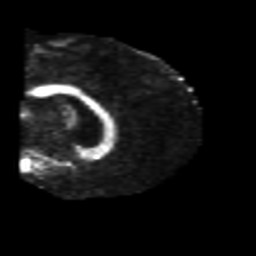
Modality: FA
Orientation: sagittal
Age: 43
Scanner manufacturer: philips
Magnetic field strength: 3 T
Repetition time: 8.536 s
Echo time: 0.1273 s